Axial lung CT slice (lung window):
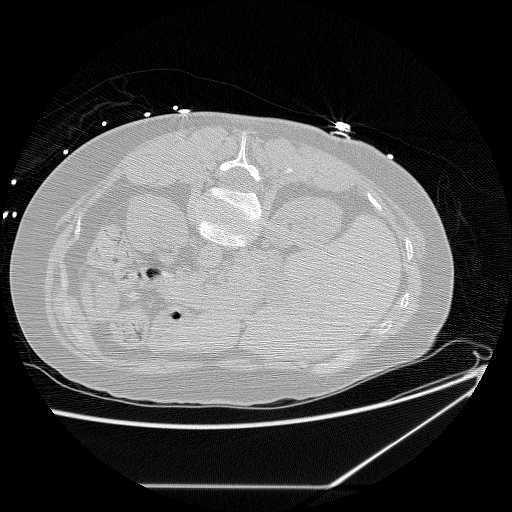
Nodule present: no